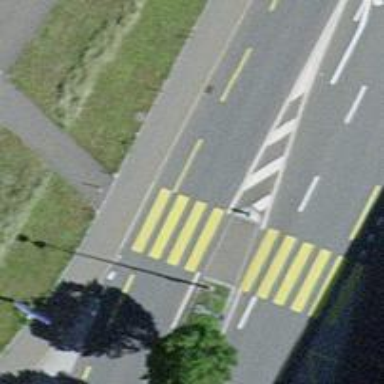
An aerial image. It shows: Zebra crossing on the road.